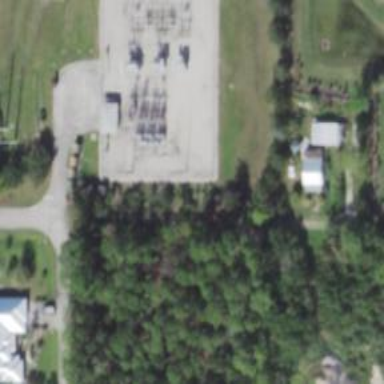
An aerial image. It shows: Outdoor distribution level power substation.